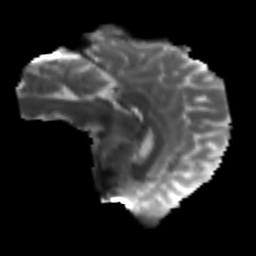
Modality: T2w
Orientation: sagittal
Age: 26
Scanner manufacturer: siemens
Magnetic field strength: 3 T
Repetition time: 4.52 s
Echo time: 0.084 s